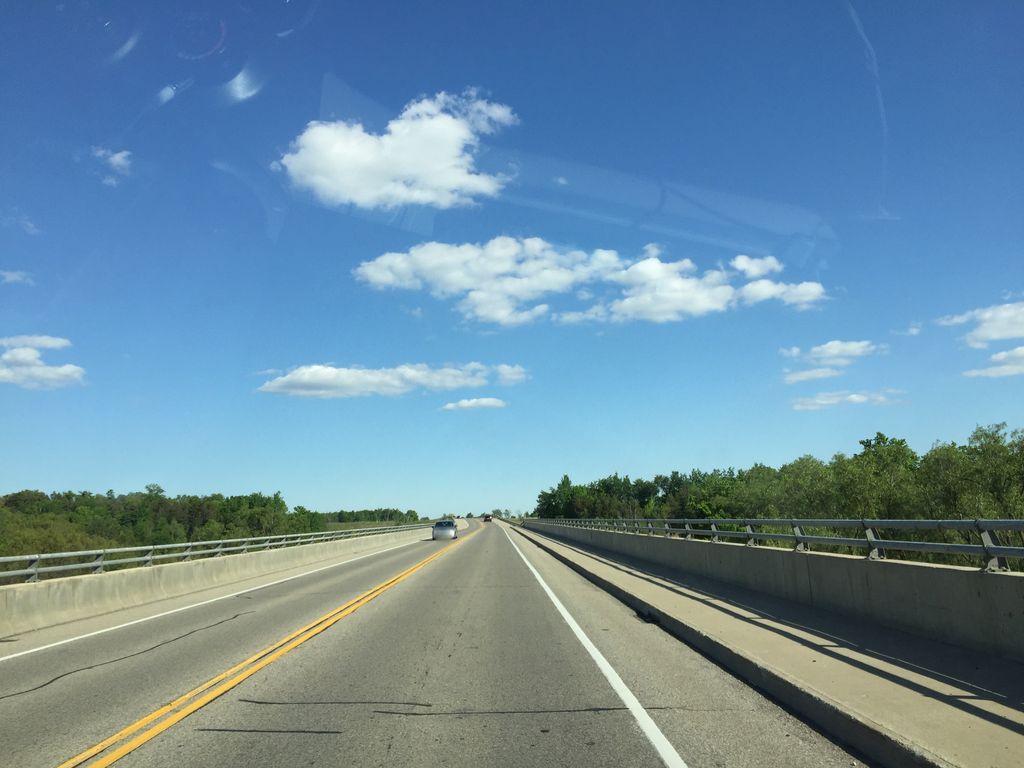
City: kitchener-waterloo